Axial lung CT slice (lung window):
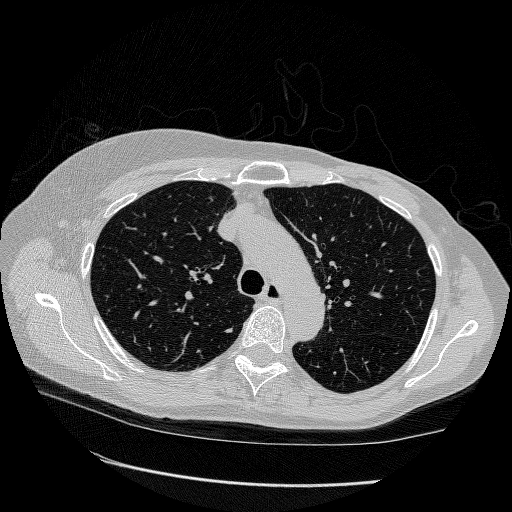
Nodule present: no